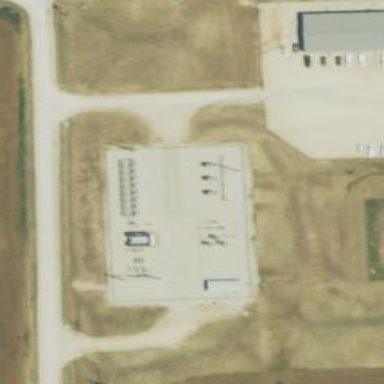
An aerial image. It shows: Generation substation.